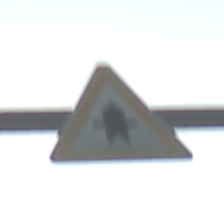
Verkehrszeichen: Vorfahrt
Umgebung: Outdoor, Special
Tageszeit: SunriseSunset
Wetter: Clear
Licht: Natural
Jahreszeit: NotSpecified
Kontrast: MediumContrast